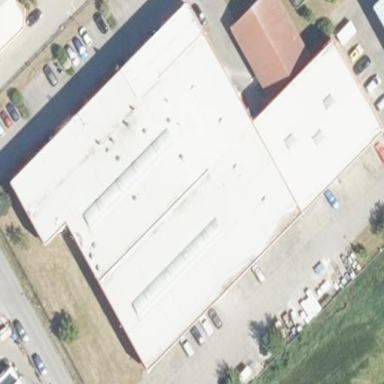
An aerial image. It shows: Commercial building.